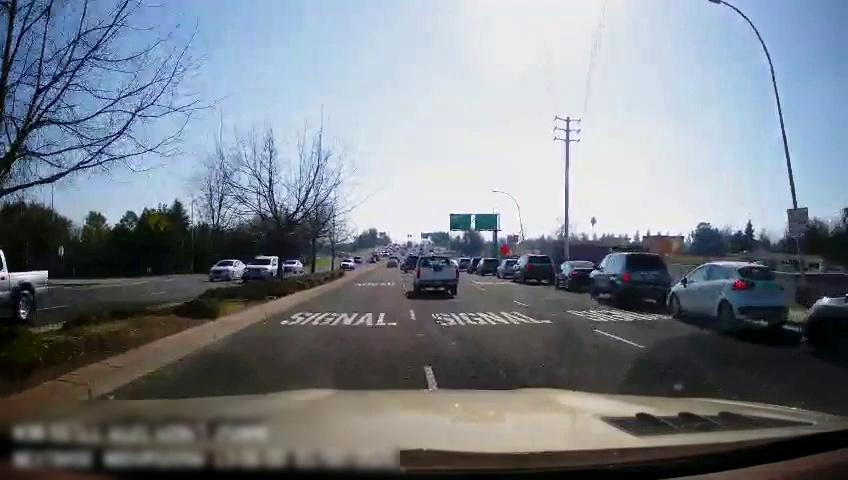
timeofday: Day
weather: Sunny
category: Drivable Space
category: Drivable Space
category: Vehicles | Car
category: Vehicles | Truck
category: Vehicles | Truck
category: Vehicles | Truck
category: Vehicles | Car
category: Vehicles | Van
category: Vehicles | SUV
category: Vehicles | Car
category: Vehicles | Car
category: Vehicles | Car
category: Vehicles | SUV
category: Vehicles | SUV
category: Vehicles | Car
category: Vehicles | SUV
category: Vehicles | Car
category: Vehicles | SUV
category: Vehicles | SUV
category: Lanes | Current Lane
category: Lanes | Alternate Lane
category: Lanes | Opposite Lane
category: Traffic | Signs
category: Traffic | Signs
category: Traffic | Signs